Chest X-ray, PA view. Patient: 24 years old, sex M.
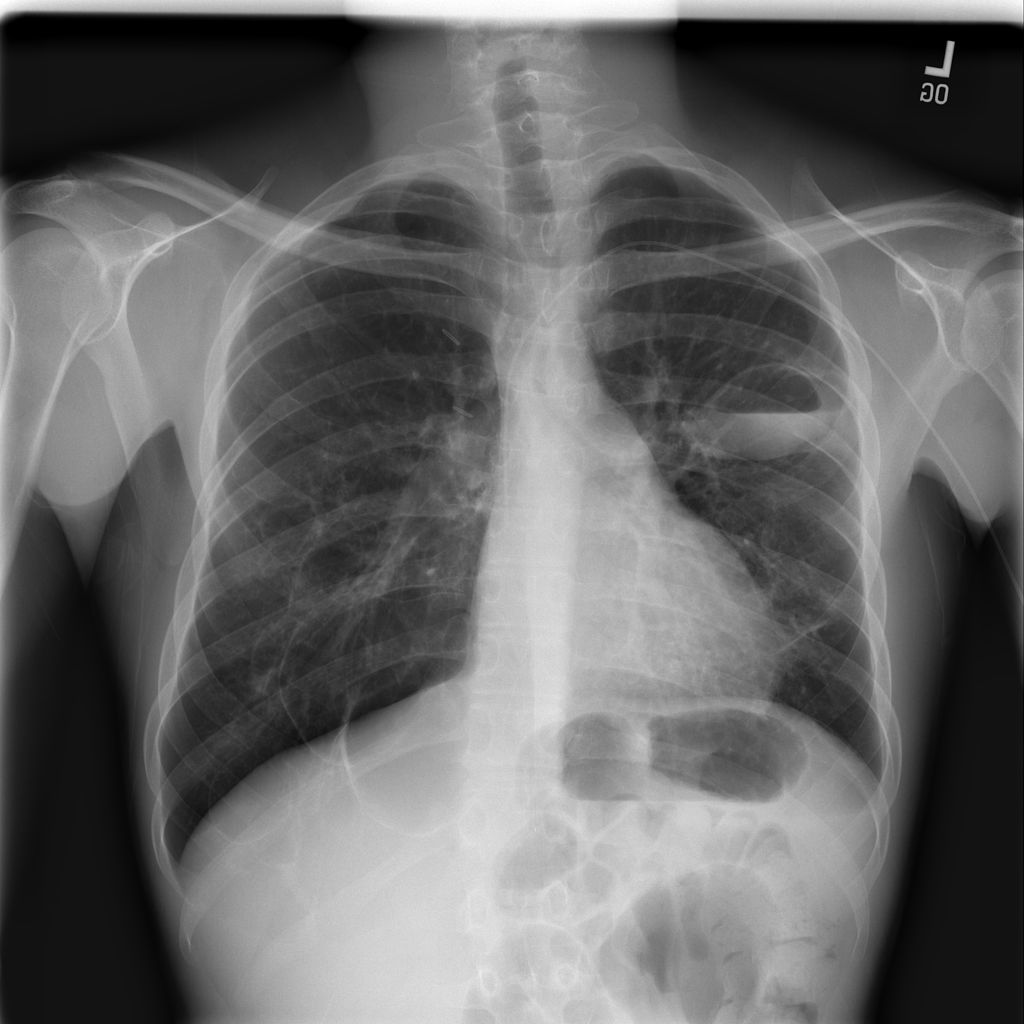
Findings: Infiltration, Pneumonia